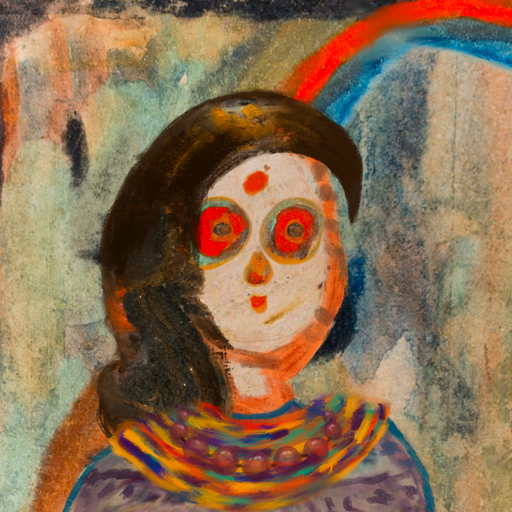
Background: Childish, Head And Neck Front: Rupkatha, Face Front: Sisters, Bust: HillGirl, Hair Front: Gypsy_Queen, Head Accessory: Blank, Second Necklace: An_Impression_2, Necklace: Irani_2, Baby: Blank